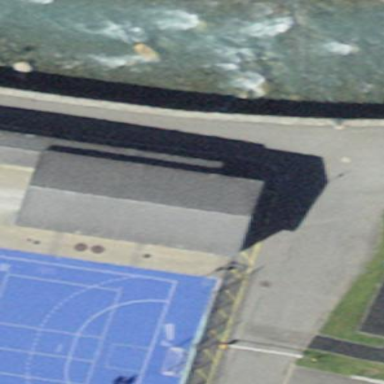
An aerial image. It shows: Sports center building.